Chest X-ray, AP view. Patient: 40 years old, sex M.
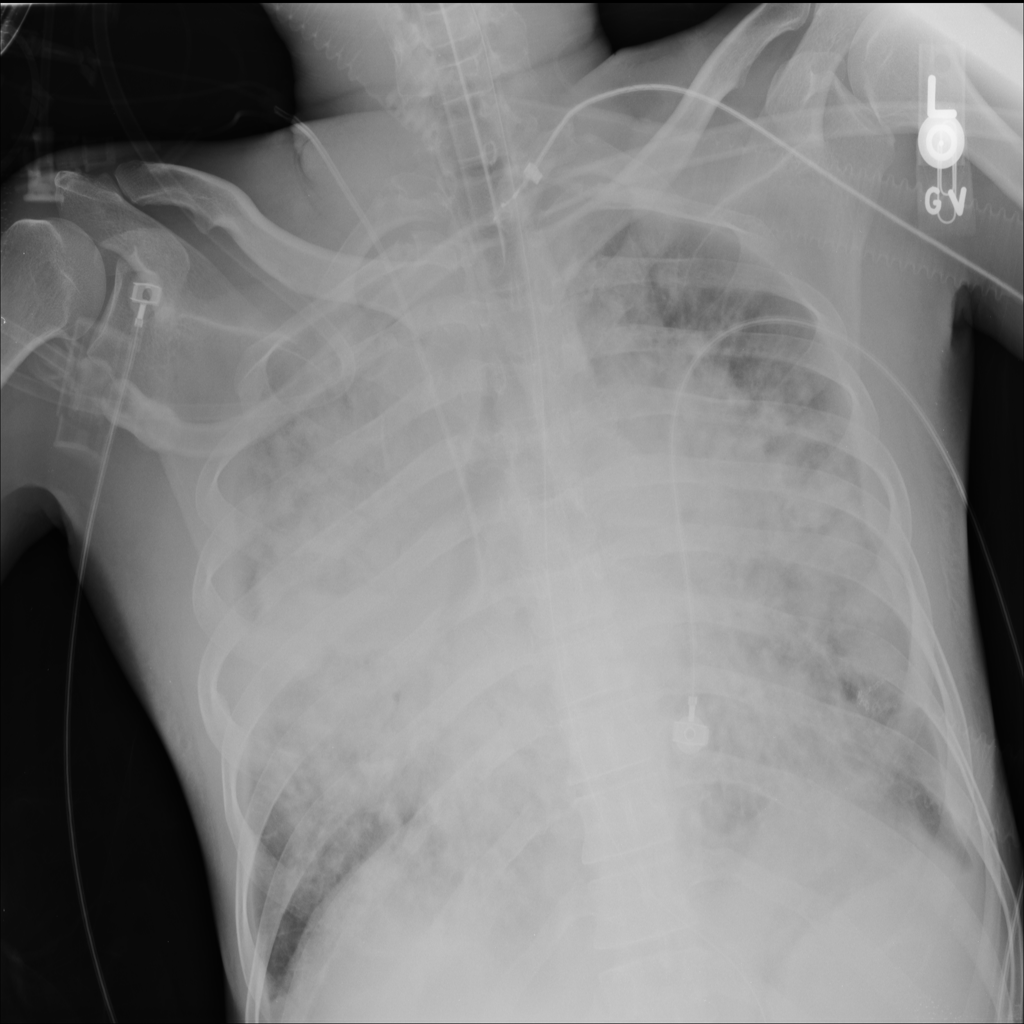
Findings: Infiltration, Nodule